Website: apple-inc
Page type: customer-info-address
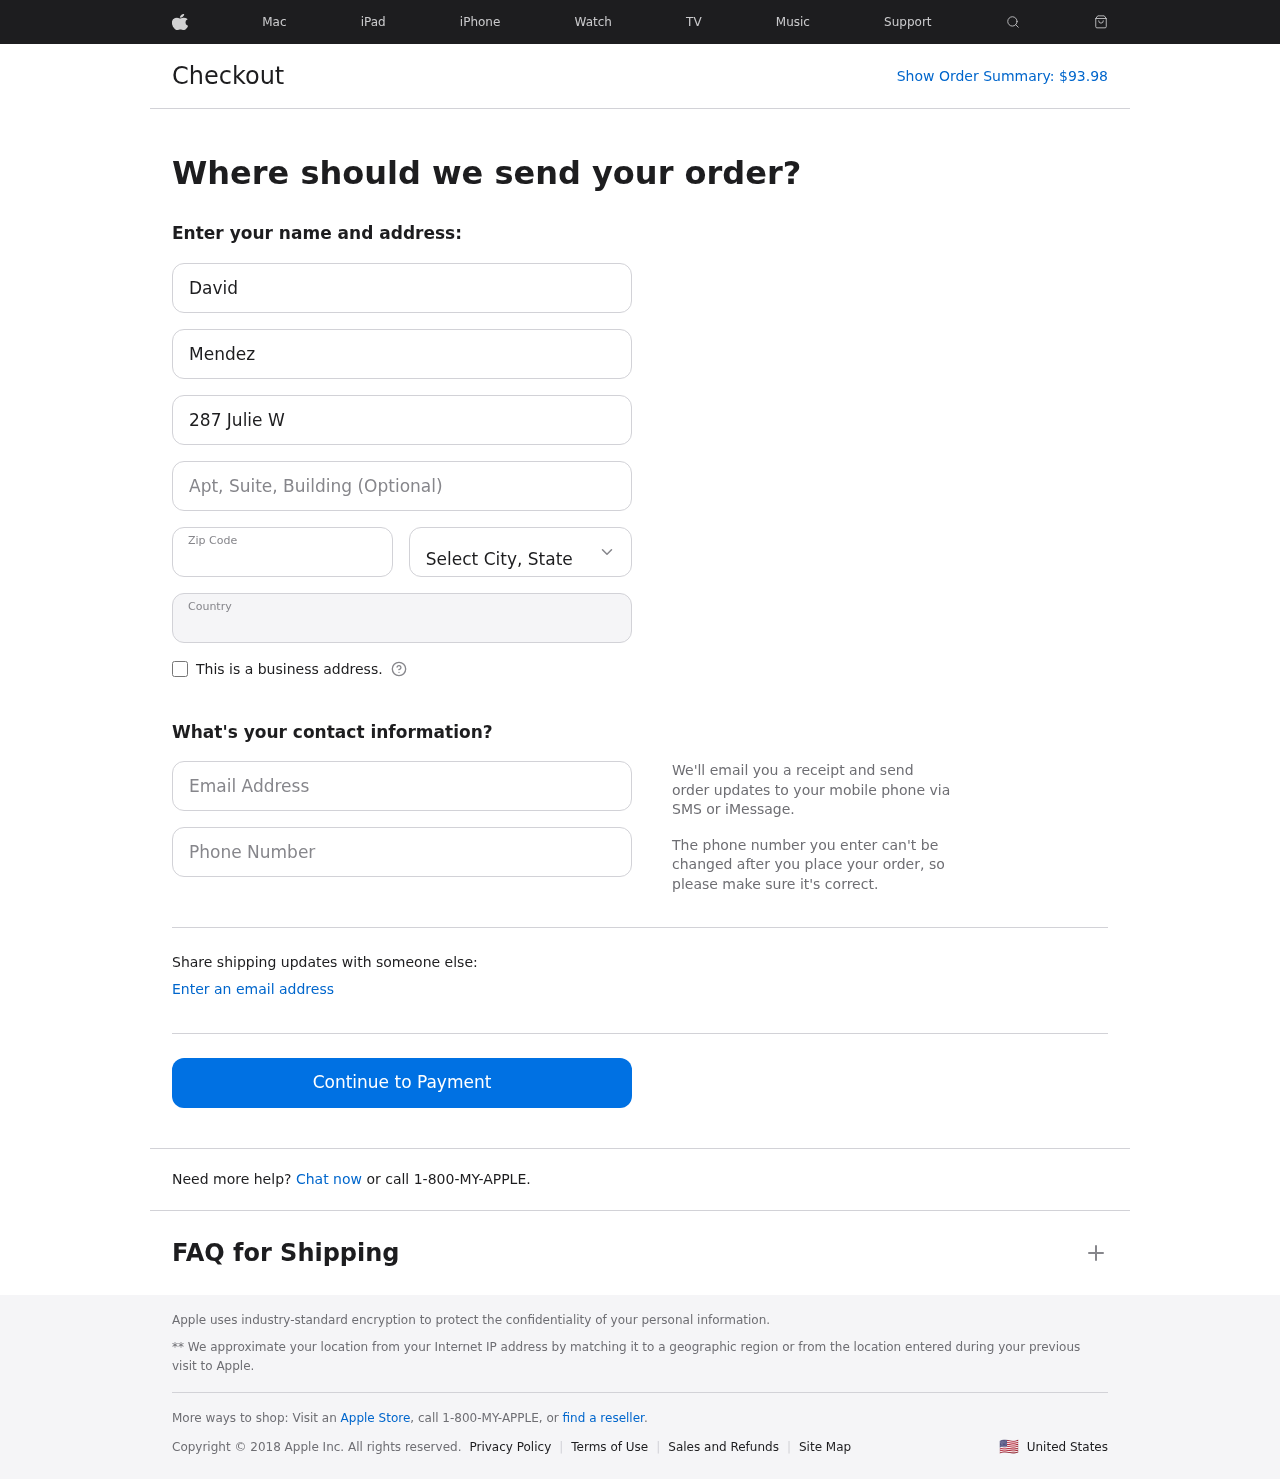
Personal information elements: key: PII_CITY_STATE
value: Lake Wendyport, LA
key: PII_COUNTRY
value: United States
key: PII_EMAIL
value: davidmendez@gmail.com
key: PII_FIRSTNAME
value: David
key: PII_LASTNAME
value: Mendez
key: PII_PHONE
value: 5074469549
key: PII_POSTCODE
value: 95052
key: PII_STREET
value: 287 Julie Wells Suite 257
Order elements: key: ORDER_TOTAL
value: $93.98